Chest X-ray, PA view. Patient: 48 years old, sex F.
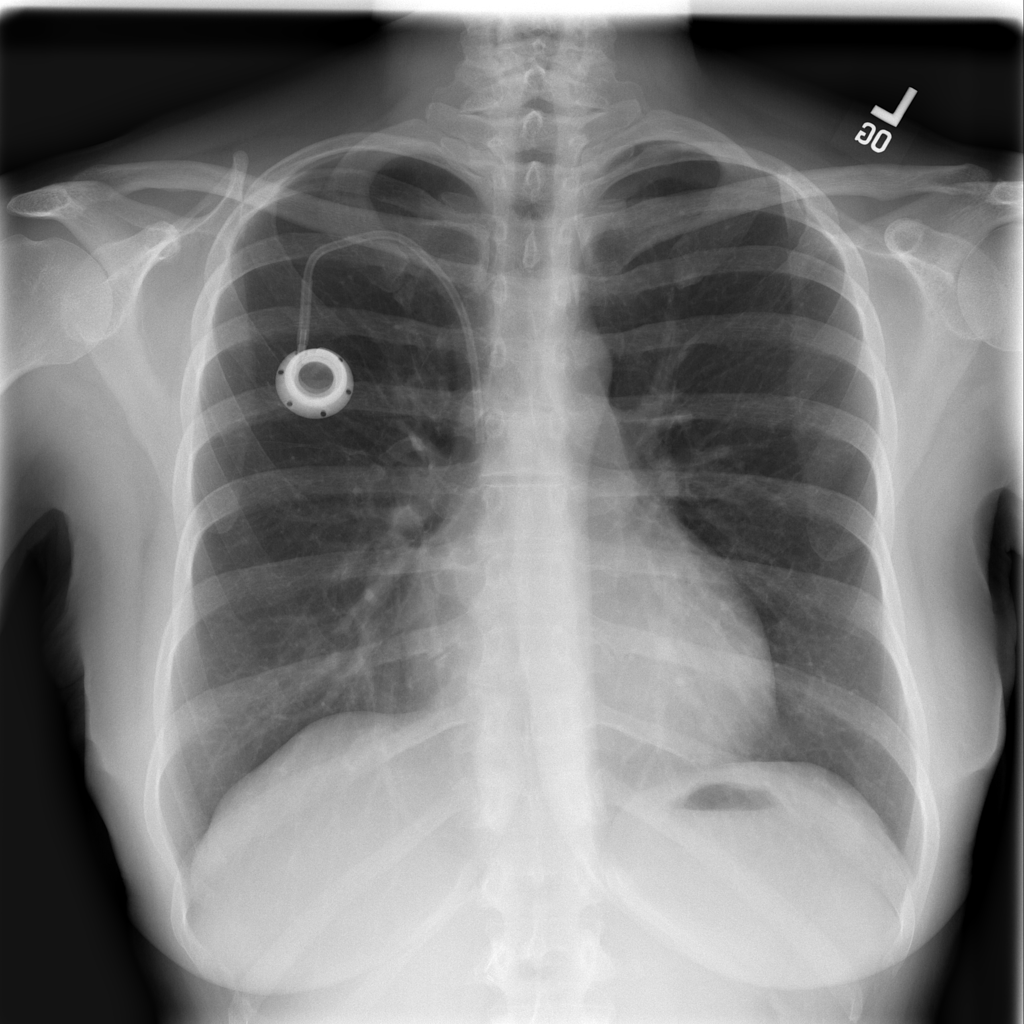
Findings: No Finding